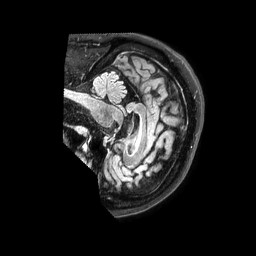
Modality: FLAIR
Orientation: sagittal
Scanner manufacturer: philips
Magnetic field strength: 3 T
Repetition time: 4.8 s
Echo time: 0.34 s